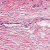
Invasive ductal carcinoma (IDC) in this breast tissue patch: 0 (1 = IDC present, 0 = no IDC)